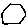
Label: hexagon